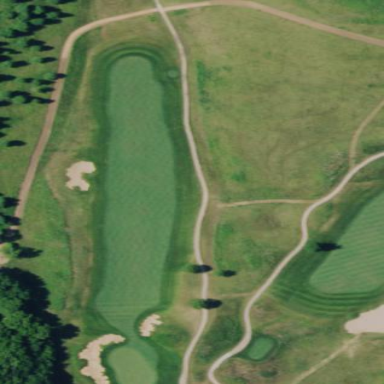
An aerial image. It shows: Golf rough area.